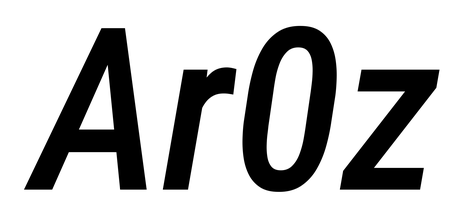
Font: Roboto-Italic_Condensed_Medium_Italic